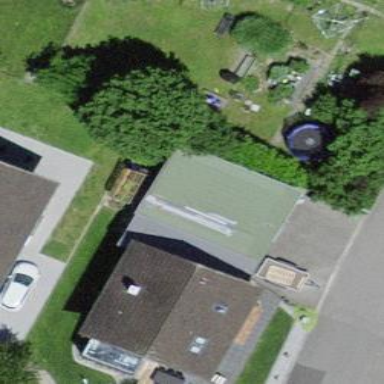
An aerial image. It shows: Garage.